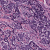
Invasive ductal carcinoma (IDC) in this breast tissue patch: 1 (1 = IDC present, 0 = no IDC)